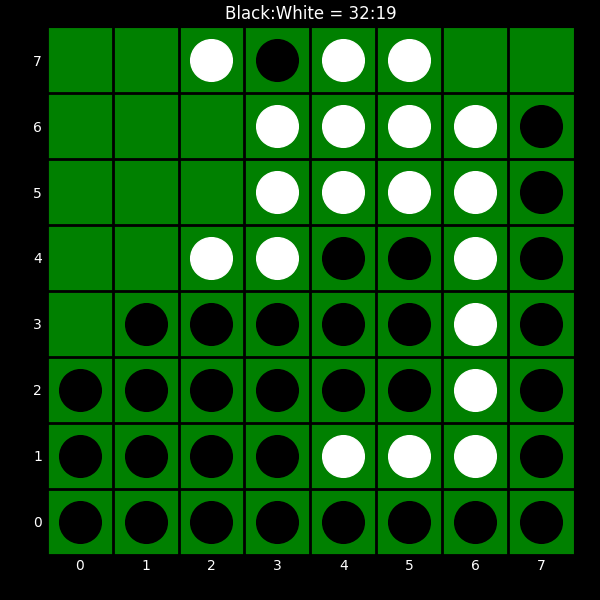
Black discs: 32
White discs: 19